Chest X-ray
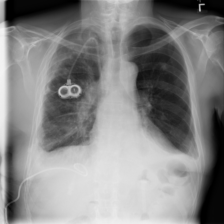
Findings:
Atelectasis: positive
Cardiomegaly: negative
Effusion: positive
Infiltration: positive
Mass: negative
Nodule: negative
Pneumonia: negative
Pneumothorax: positive
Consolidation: negative
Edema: negative
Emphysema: negative
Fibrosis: negative
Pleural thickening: negative
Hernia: negative